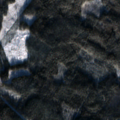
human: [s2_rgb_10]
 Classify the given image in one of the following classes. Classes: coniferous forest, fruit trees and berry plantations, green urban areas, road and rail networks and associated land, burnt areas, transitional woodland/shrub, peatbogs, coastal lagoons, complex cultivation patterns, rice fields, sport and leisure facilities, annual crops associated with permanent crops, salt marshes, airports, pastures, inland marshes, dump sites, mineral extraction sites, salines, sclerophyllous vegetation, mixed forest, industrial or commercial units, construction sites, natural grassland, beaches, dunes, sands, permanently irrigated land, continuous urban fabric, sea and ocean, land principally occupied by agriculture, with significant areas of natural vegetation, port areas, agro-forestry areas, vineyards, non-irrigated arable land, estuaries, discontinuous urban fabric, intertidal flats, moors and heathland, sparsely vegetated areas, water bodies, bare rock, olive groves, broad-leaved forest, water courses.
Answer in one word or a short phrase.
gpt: coniferous forest, mixed forest, transitional woodland/shrub